Frequency: 65000
Velocity: 0,2015
Power: 39,6
Pulse duration: 0,0000001
Pass count: 1
Magnification: 10
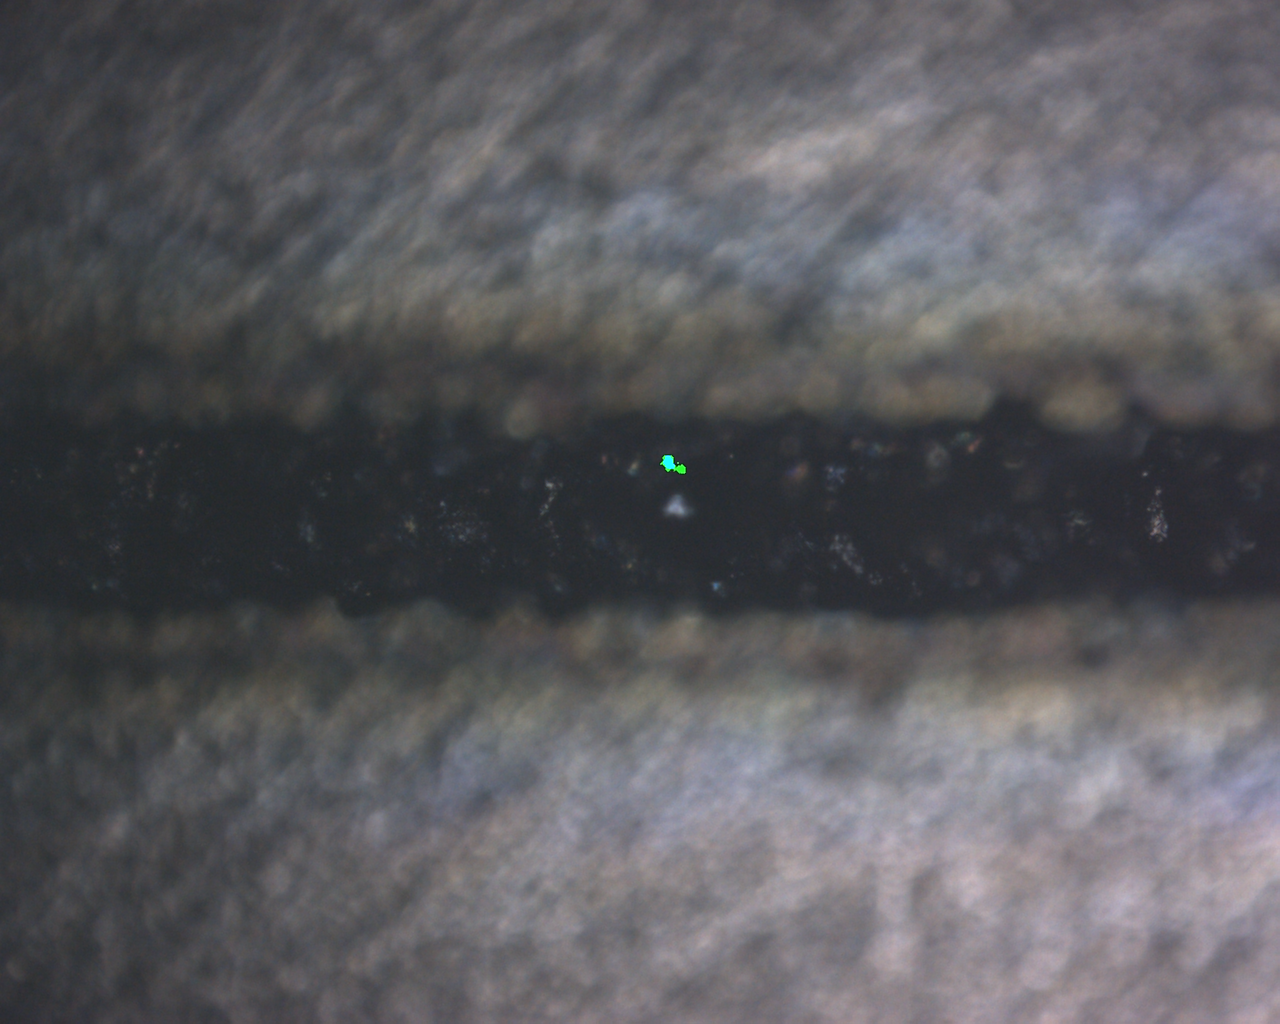
Measured width: 123.429
Other width: 87.818